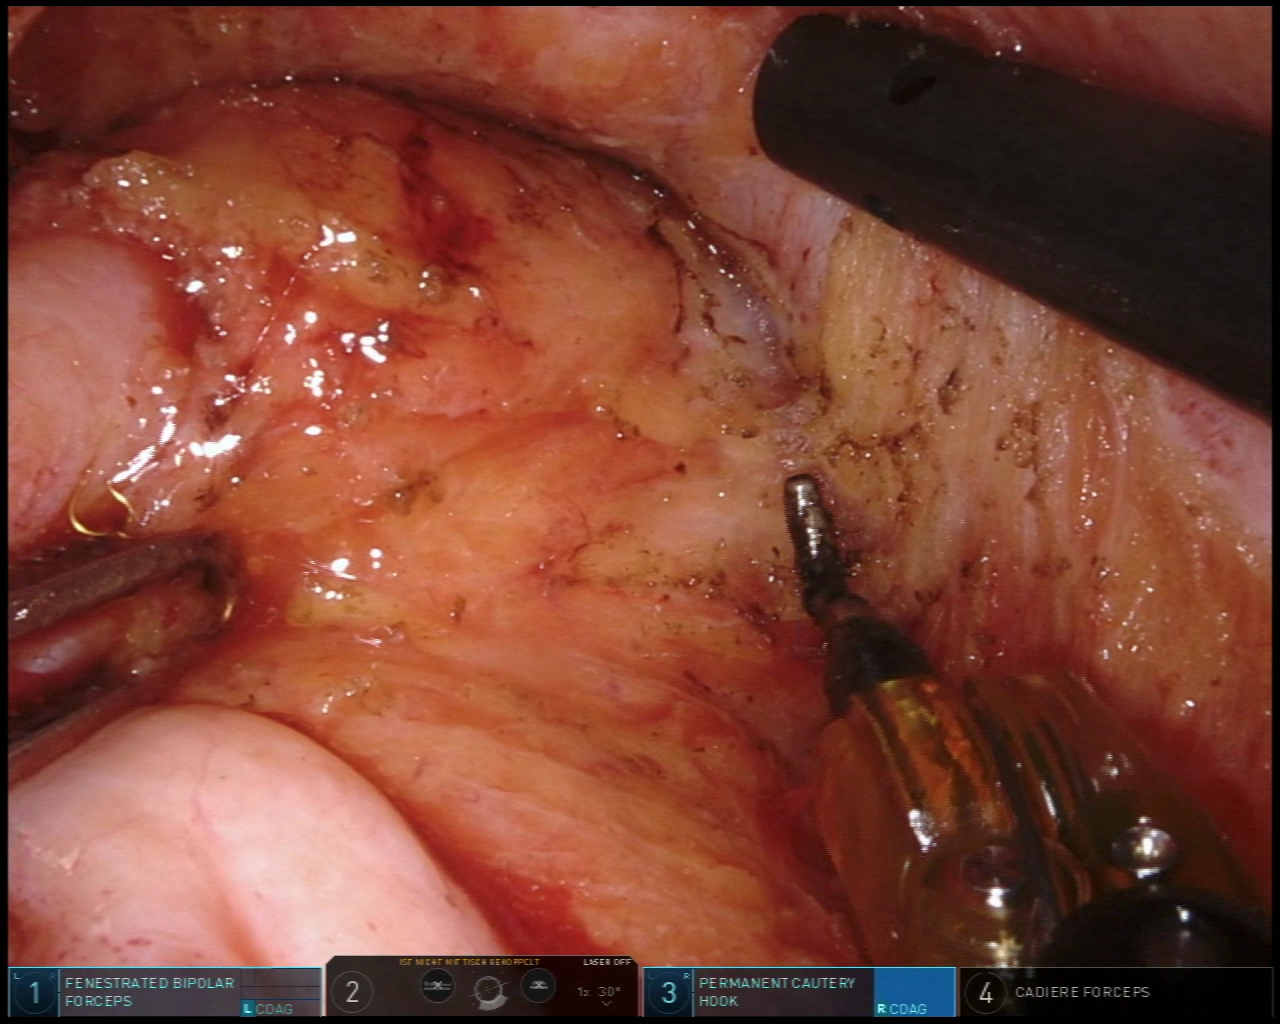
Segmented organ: vesicular_glands
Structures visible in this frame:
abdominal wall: no
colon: no
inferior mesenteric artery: no
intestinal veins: no
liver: no
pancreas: no
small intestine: no
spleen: no
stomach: no
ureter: no
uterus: no
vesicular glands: yes